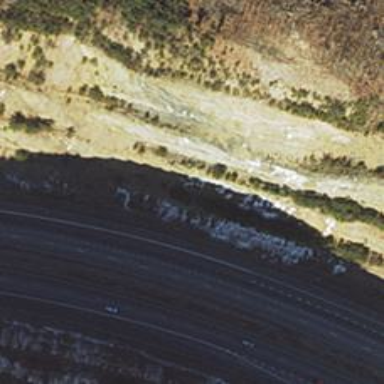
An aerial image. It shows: Natural ridge.